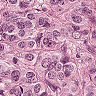
Metastatic tissue present: yes